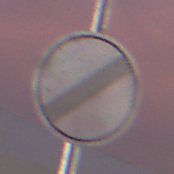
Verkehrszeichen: EndeSaemtlicherBegrenzungen
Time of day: SunriseSunset
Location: Outdoor (Urban)
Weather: PartlyCloudy
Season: NotSpecified
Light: Artificial